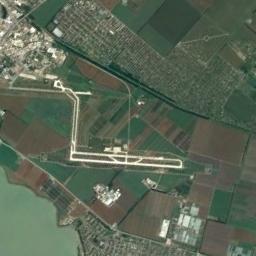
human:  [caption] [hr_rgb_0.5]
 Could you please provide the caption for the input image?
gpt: A complex airport with many runways and buildings is surrounded by a brown and green farmland surrounded by several residential areas .

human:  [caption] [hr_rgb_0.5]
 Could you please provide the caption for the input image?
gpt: There is an airport in the middle of the field next to some buildings .

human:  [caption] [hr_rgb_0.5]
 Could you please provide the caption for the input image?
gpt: The airport is built by the sea and the sea water is light blue .

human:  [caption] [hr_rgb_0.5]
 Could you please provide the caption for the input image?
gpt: There are many intersecting roads in the airfield .

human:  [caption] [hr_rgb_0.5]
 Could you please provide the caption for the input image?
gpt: An airport with some runways on the farmland with some trees and some villages beside .